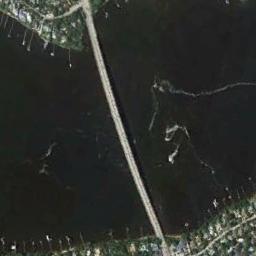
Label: bridge